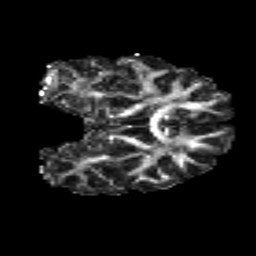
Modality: FA
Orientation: coronal
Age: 18
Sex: male
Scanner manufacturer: siemens
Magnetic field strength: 3 T
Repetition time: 8.8 s
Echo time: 0.085 s